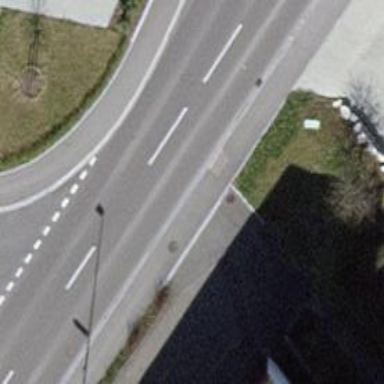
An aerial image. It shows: Tertiary road with asphalt surface. There are sidewalks on both sides with asphalt surface as well.